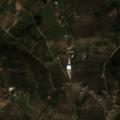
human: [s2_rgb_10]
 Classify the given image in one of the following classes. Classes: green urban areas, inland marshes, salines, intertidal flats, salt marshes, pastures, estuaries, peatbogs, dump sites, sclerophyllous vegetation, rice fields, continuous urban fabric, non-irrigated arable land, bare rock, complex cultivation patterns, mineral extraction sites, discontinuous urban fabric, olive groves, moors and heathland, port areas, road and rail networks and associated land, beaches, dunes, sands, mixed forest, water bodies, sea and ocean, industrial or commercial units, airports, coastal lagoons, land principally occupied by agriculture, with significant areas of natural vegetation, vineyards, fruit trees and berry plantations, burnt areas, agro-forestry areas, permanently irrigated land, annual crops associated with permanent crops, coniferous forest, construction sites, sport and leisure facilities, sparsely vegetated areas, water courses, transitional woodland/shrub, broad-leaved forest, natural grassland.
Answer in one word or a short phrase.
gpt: discontinuous urban fabric, vineyards, complex cultivation patterns, land principally occupied by agriculture, with significant areas of natural vegetation